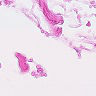
Metastatic tissue present: no